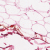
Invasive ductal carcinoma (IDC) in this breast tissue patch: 0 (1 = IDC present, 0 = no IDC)